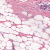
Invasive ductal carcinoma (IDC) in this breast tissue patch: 0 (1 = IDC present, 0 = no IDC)